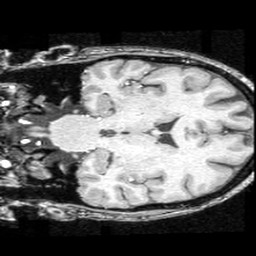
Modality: T1w
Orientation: coronal
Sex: female
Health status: ill
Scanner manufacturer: ge
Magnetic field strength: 1.5 T
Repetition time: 21 s
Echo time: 0.008 s